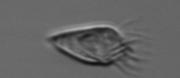
Label: Paratontonia_gracillima